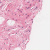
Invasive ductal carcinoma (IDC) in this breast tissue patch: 0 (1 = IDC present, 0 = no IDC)